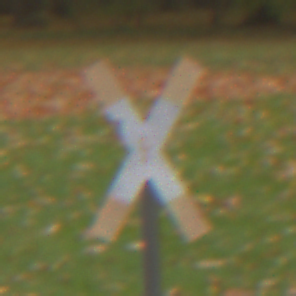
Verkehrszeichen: Andreaskreuz
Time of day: Midday
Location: Outdoor (Nature)
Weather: Overcast
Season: Autumn
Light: Natural